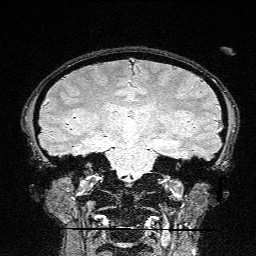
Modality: FLASH
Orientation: sagittal
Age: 23
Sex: female